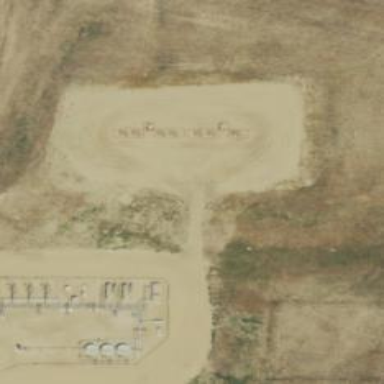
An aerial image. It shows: Petroleum well that is man-made.